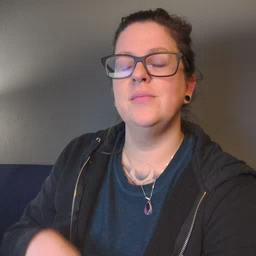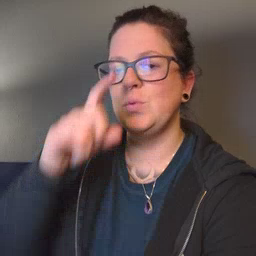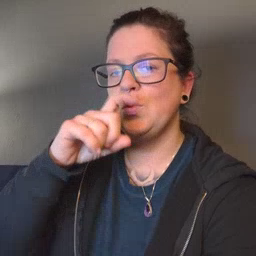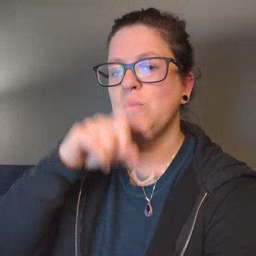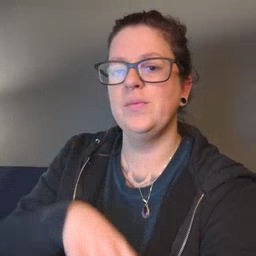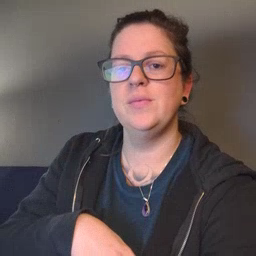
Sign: doll